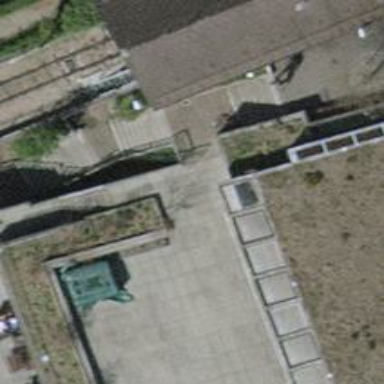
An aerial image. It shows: Concrete steps.